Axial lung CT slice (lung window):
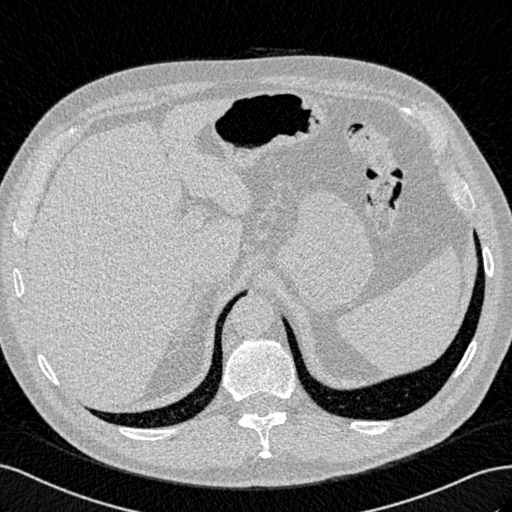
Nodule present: no